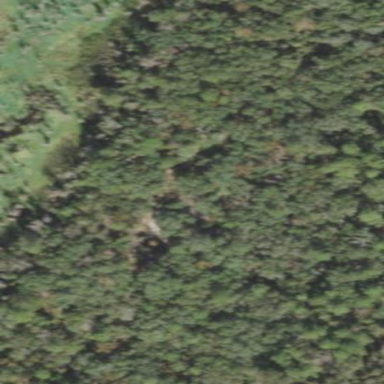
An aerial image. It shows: Mixed leaf woodland.